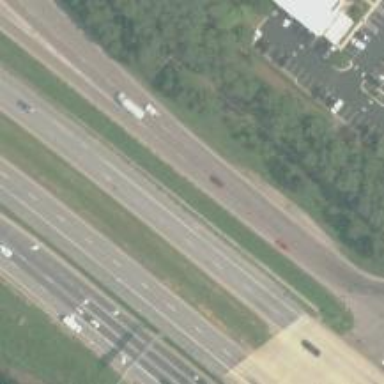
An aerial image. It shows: Trunk link road with asphalt surface.